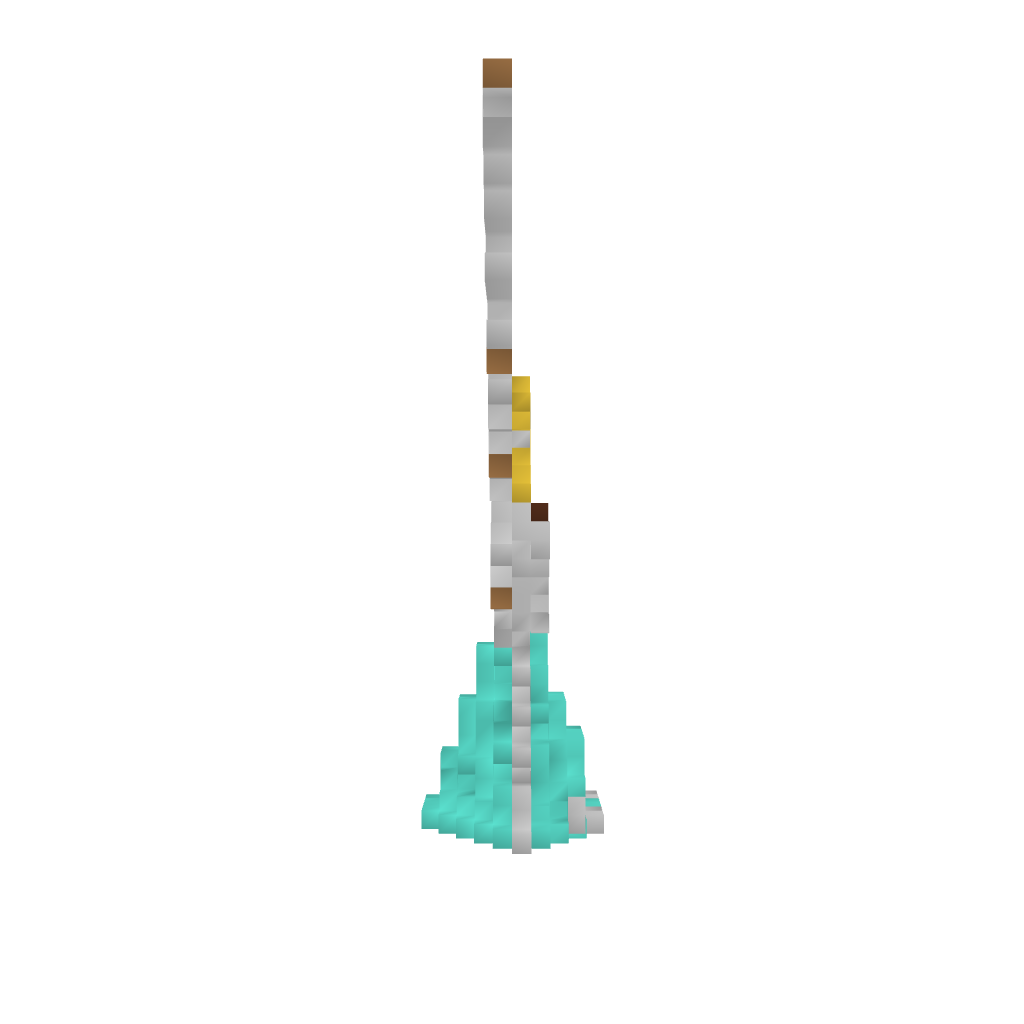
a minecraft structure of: Little Angel